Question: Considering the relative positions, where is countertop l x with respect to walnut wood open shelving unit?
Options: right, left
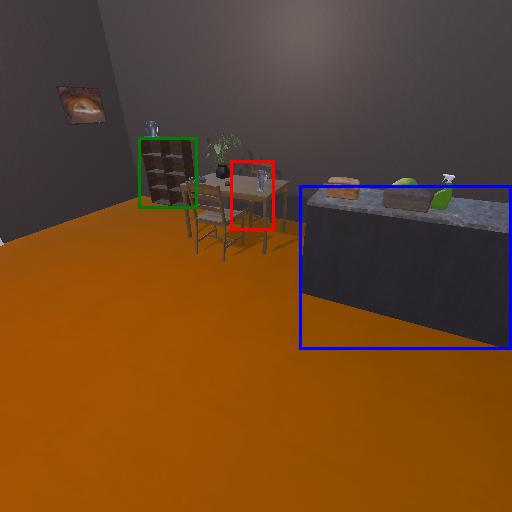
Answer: right